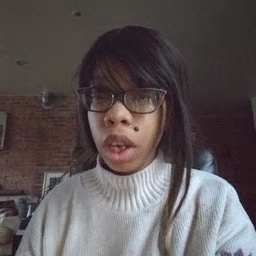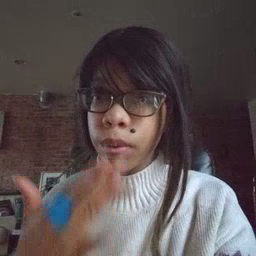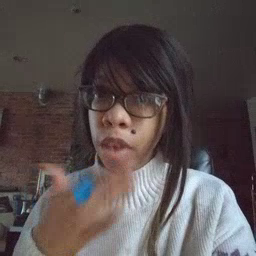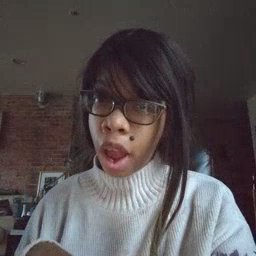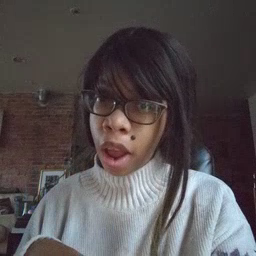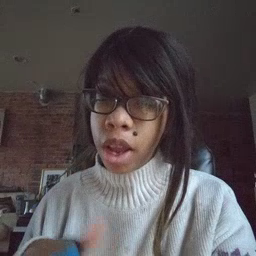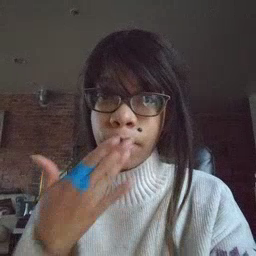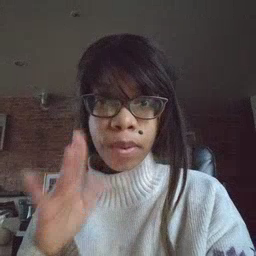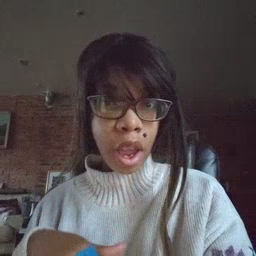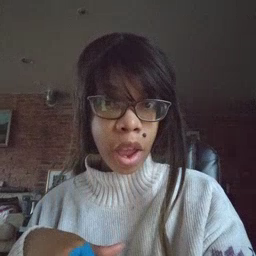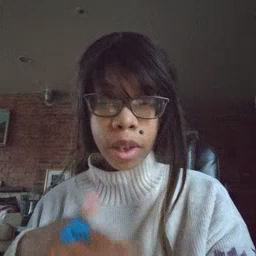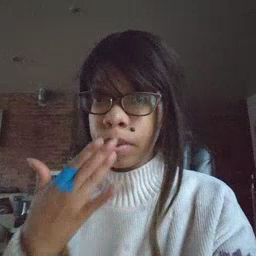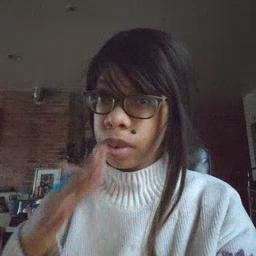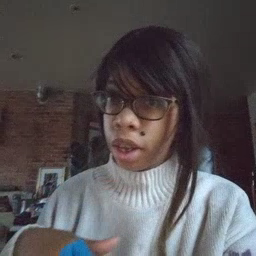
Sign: bad